Question: I'm using Isolation Forest on a time series. I'm trying to classify faults in sensor data, but Isolation forest is not functioning quite like I would like. The picture shows how a lot of the jumps are not detected.
I am looking for tips on how to improve the fault detection? For instance with features that could be added or parameter changes? I also read somewhere that using rolling windows could help, but I am not sure exactly how?
I'm also interested in general tips when using isolation forests.
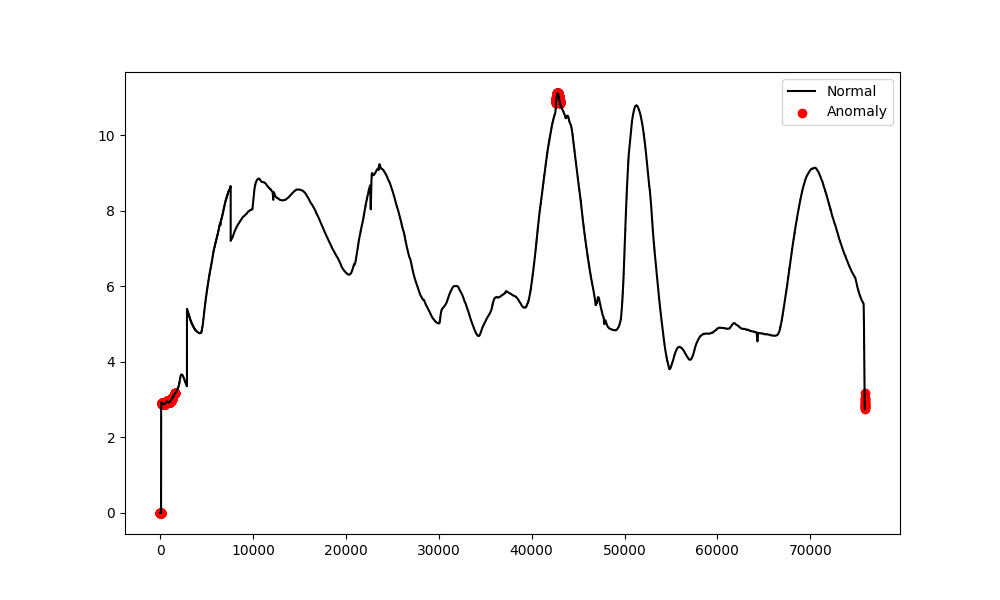
Answer: The features you use must reflect the kind of anomalies you wish to detect. In your case, you define anomalies as large jumps in values within a short time span. For this, you should transform the input data into differences - and use that as input to the anomaly detection method.
The easiest is to compute difference between consecutive values, using something like <URL>. For a more general solution, consider computing windows of a small amount of datapoints, and compute max-min inside each window, and use that as the feature.
Also, for univariate continious problems like this, there are more suitable anomaly methods than Isolation Forest. A simple transform like Z-score or Median Absolute Deviation. In scikit-learn <URL> is one alternative.